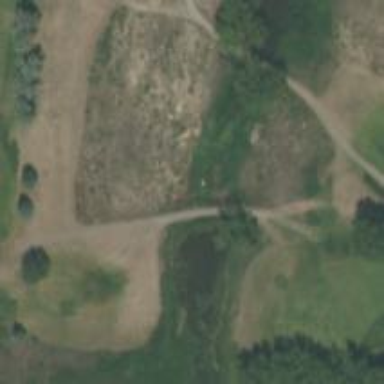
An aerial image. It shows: Service road designated as golf cart path.